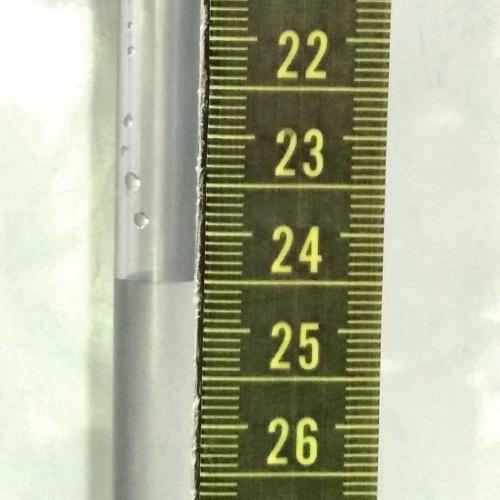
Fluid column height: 24.5 cm